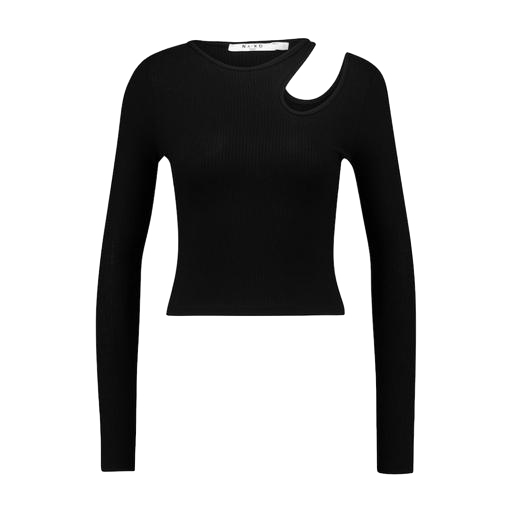
cutout long-sleeve tee, cutout shirt, black long-sleeve crop top, white background